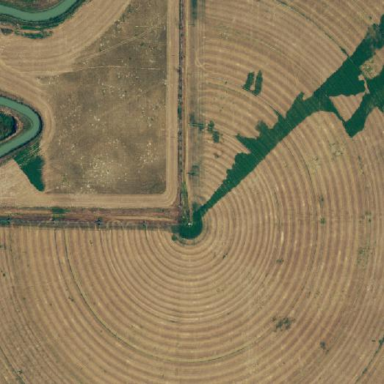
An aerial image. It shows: Farmland with pivot irrigation system.